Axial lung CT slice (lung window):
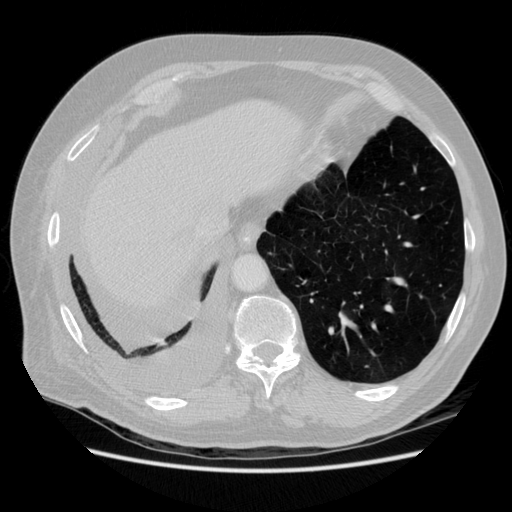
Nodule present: no